Question: I have just started coding so forgive me if this is a very simple question but when I try to autolayout my stack view, I can't seem to get everything in the screen? When I change the top and bottom, 1 of the images gets truncated:

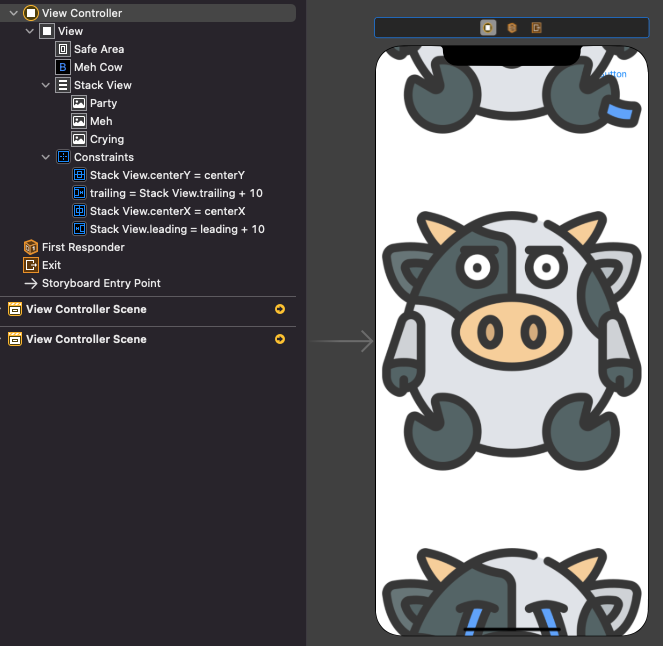
Answer: Make sure your Stack View properties are set to:
<URL>
(with whatever vertical spacing you want)
Then constrain all 4 sides of the Stack View to the view (best to always respect the safe area):
<URL>